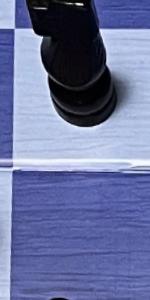
Label: Empty